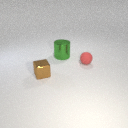
small brown metal cube to the left of small red rubber sphere